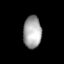
Tissue: lung
Cell type: Epithelial cells
Senescence score: 0.2139
Nuclear area (px): 573
Mean DAPI intensity: 166.248